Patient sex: M
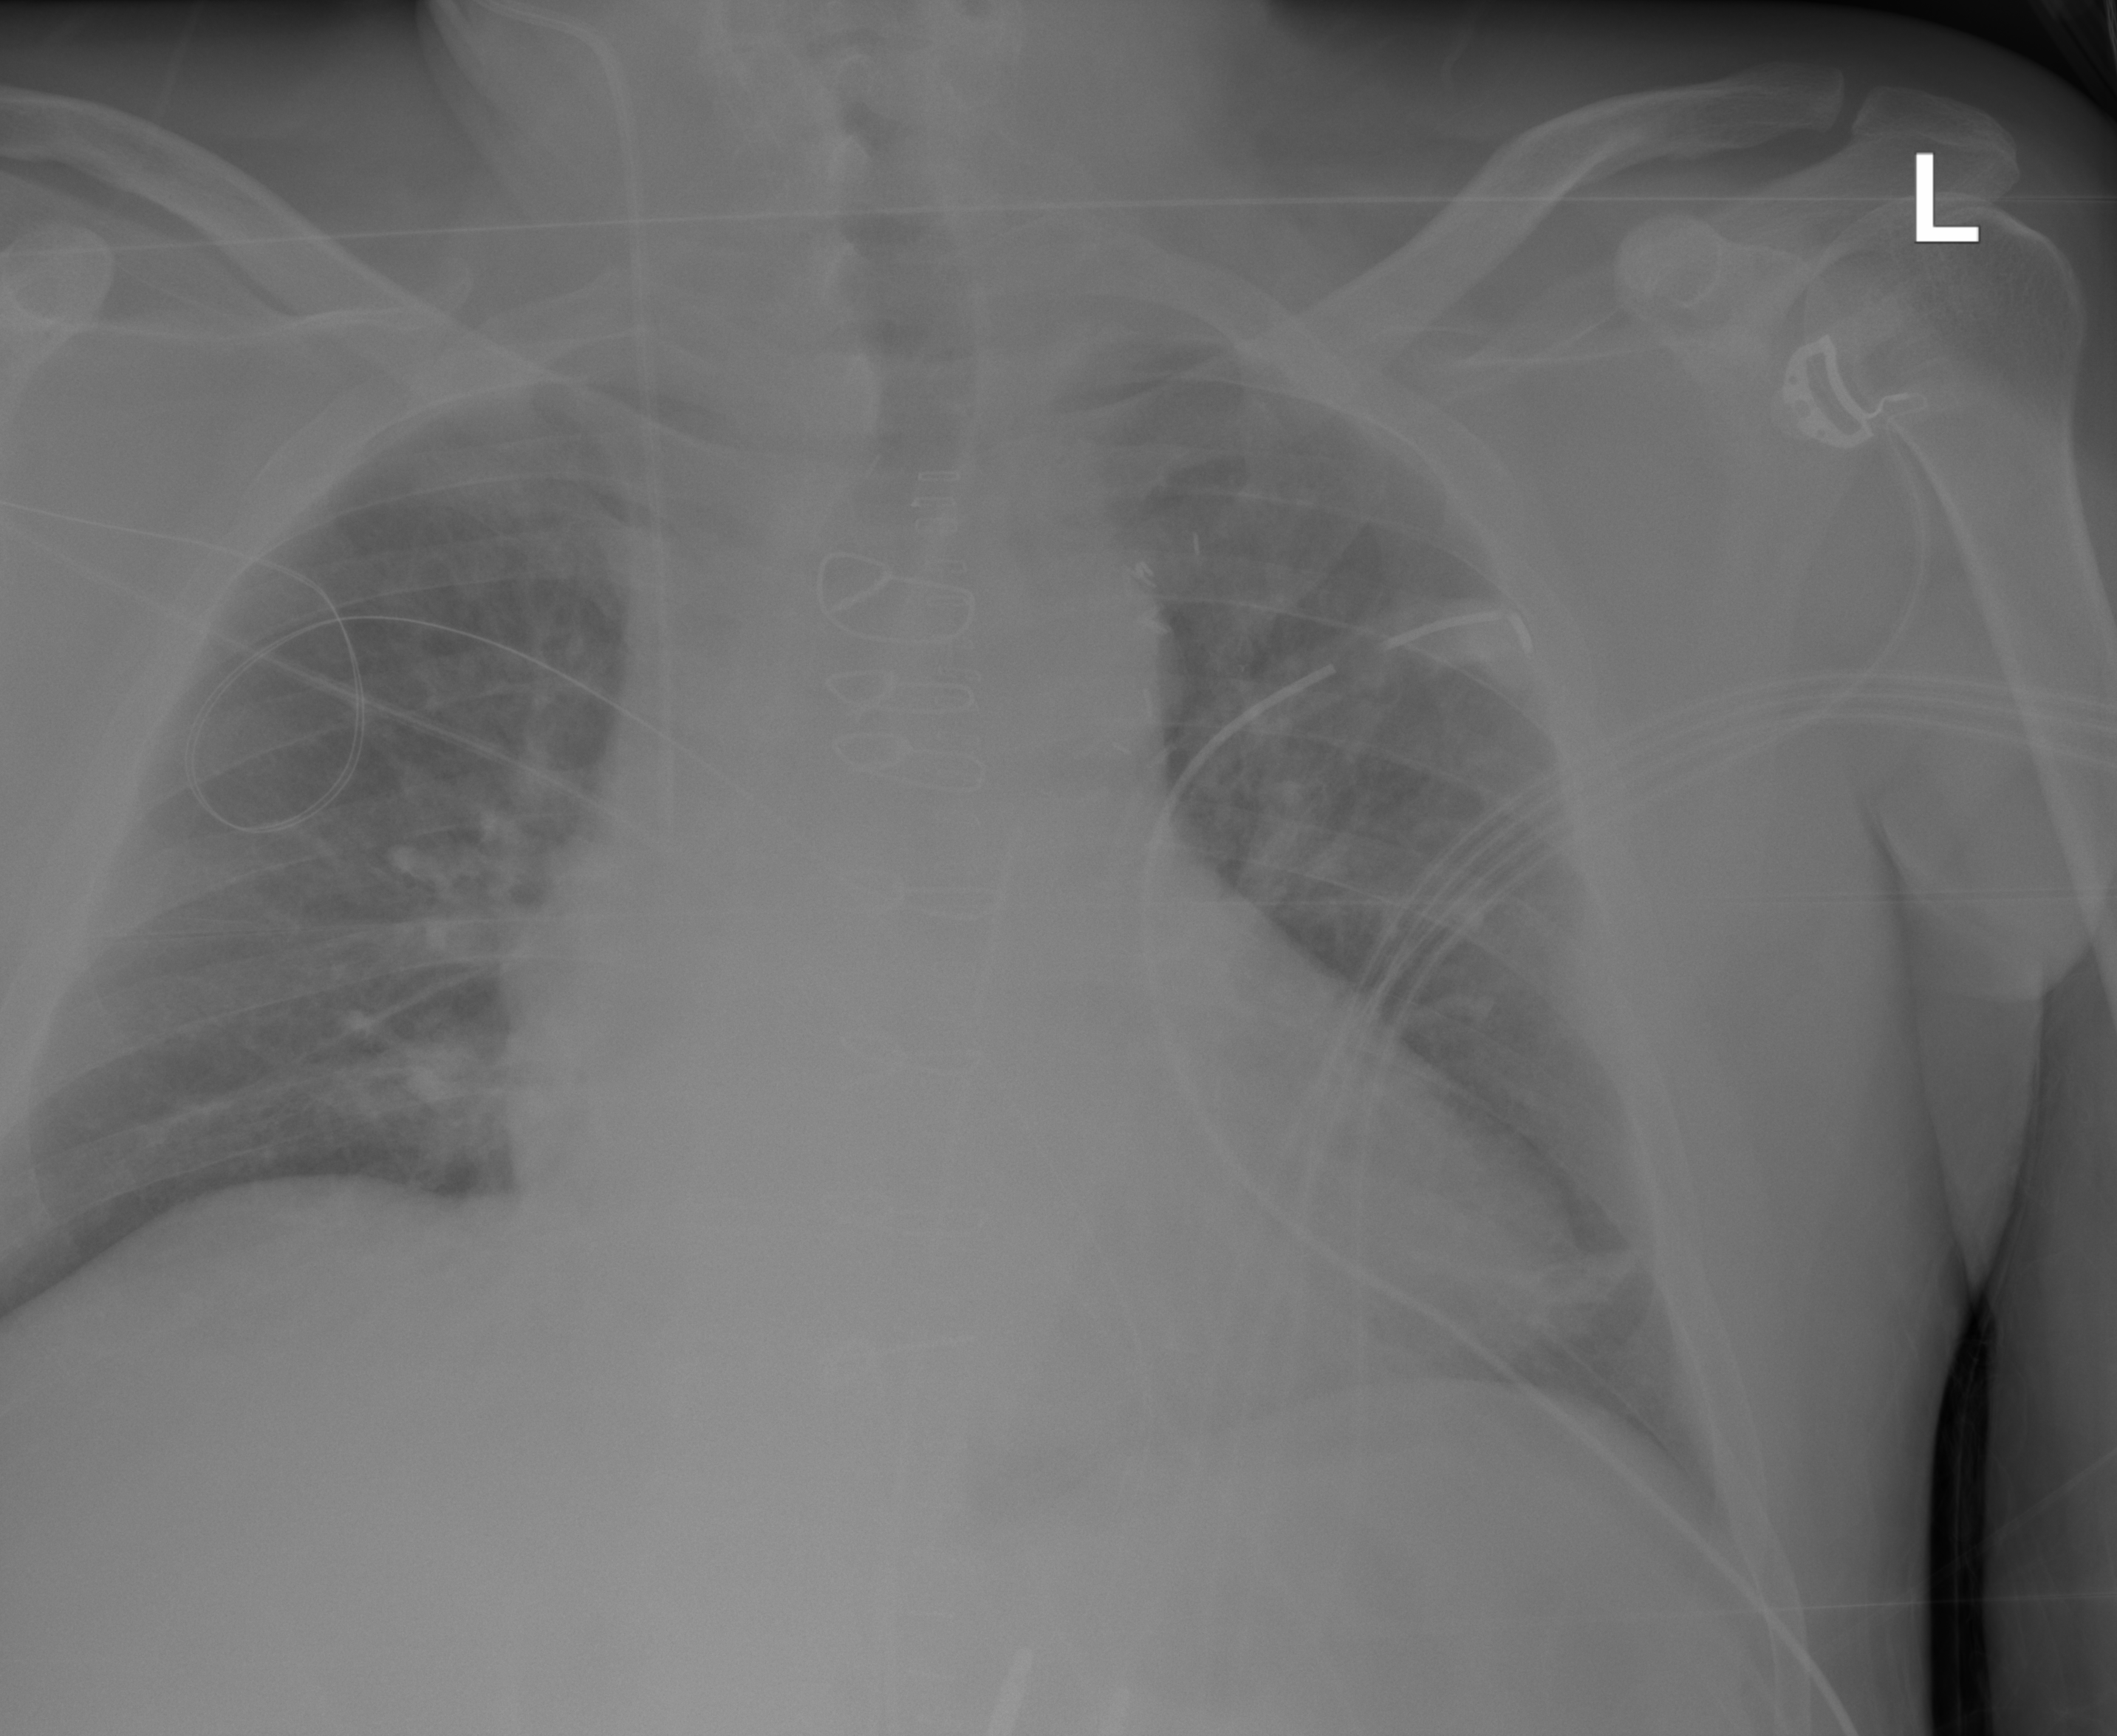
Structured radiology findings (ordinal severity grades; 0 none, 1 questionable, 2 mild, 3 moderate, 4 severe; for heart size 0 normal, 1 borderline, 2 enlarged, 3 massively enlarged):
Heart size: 2
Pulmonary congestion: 0
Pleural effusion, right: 0
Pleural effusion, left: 0
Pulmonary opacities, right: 0
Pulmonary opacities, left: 0
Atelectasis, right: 0
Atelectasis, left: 2